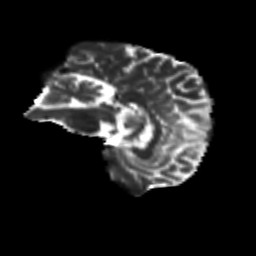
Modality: T2w
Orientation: sagittal
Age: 56
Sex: male
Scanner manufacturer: siemens
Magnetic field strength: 3 T
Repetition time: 8.6 s
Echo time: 0.095 s